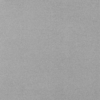
Label: dusty